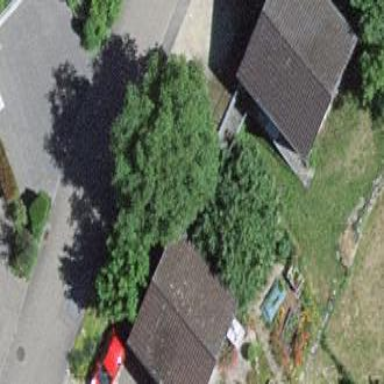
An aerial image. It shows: Garage building.